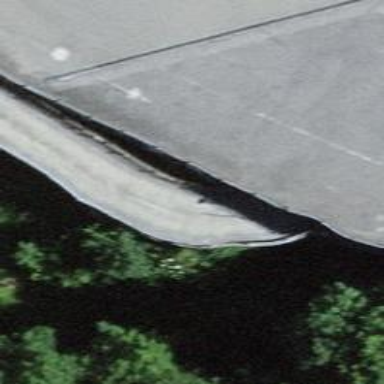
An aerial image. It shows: Service road on bridge designated as parking aisle.